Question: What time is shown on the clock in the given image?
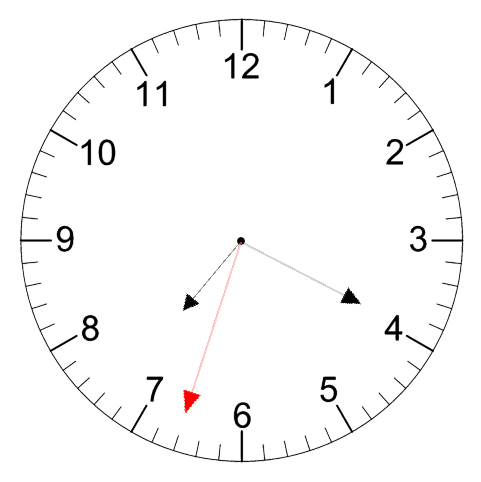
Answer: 07:19:33